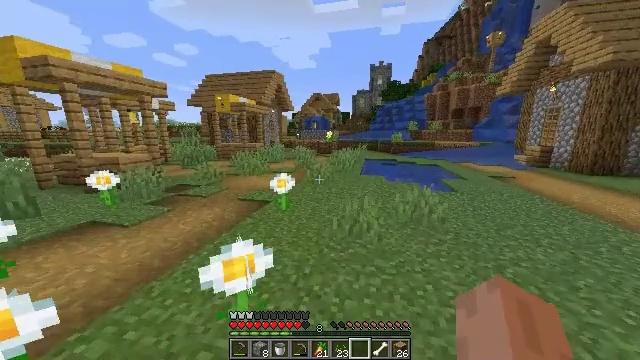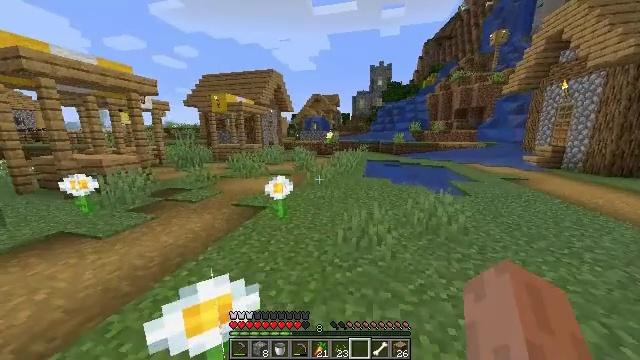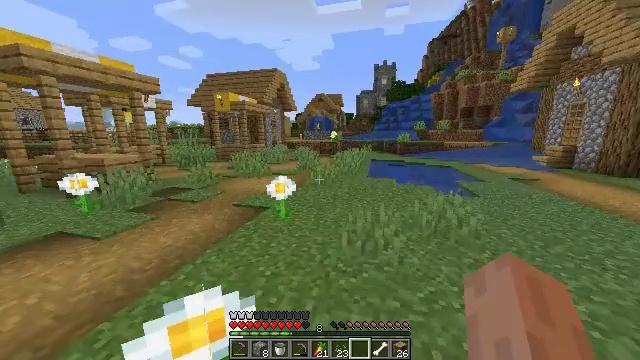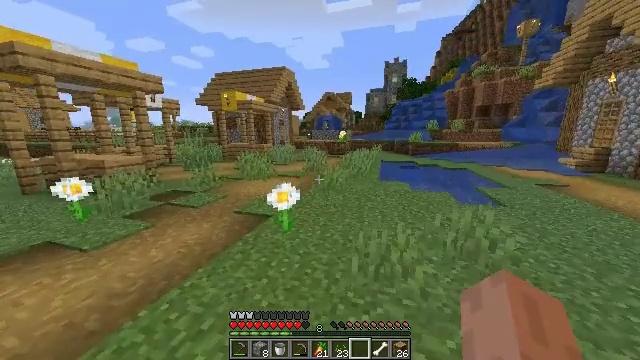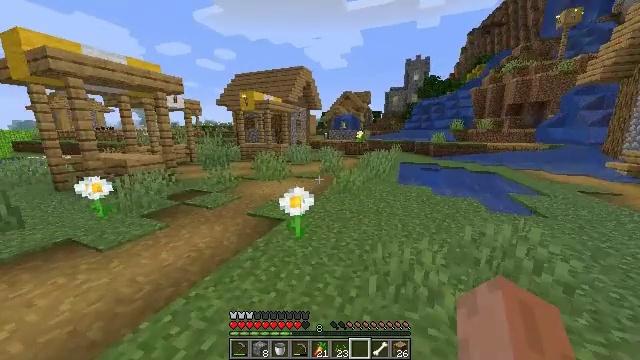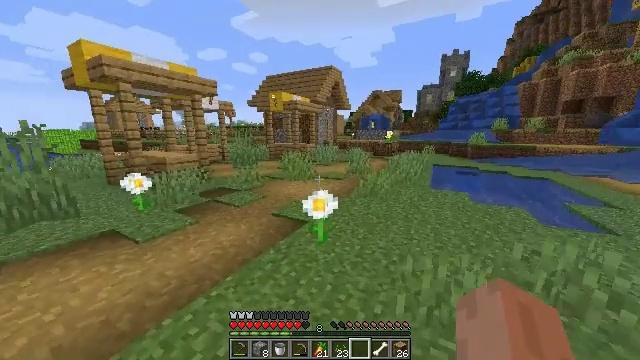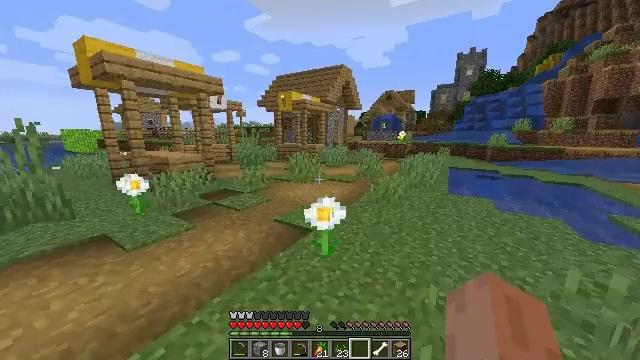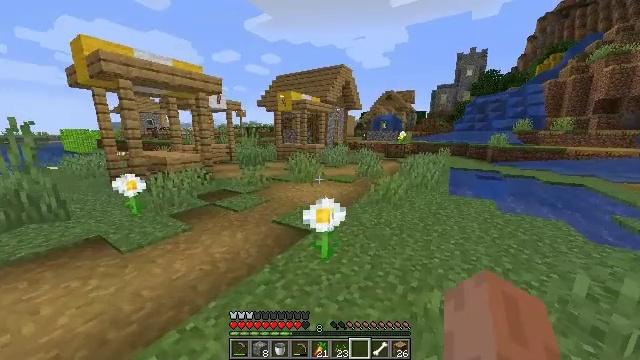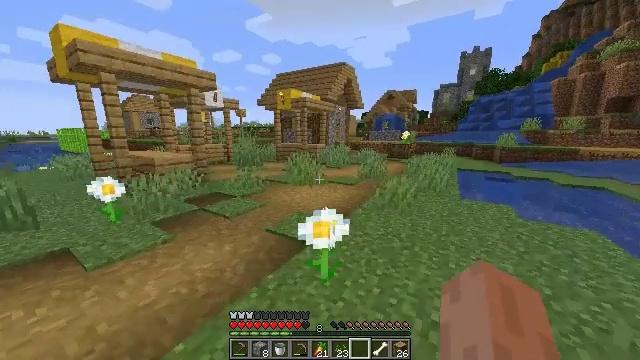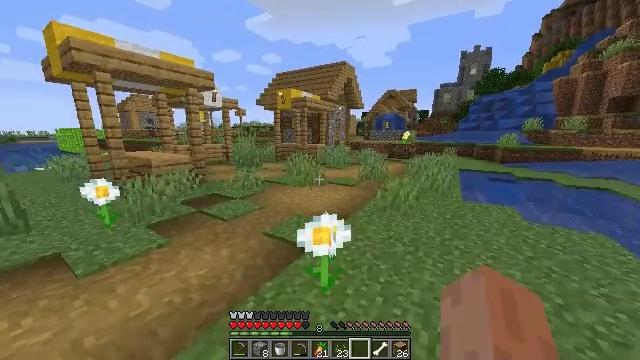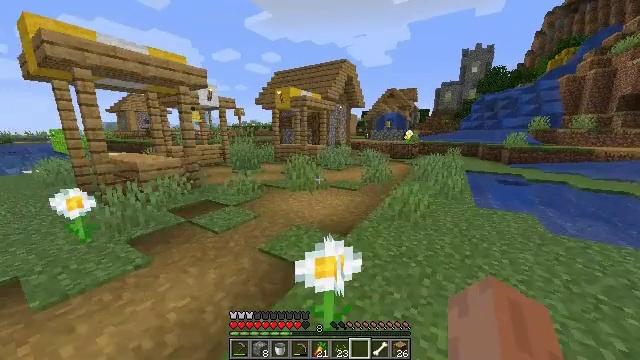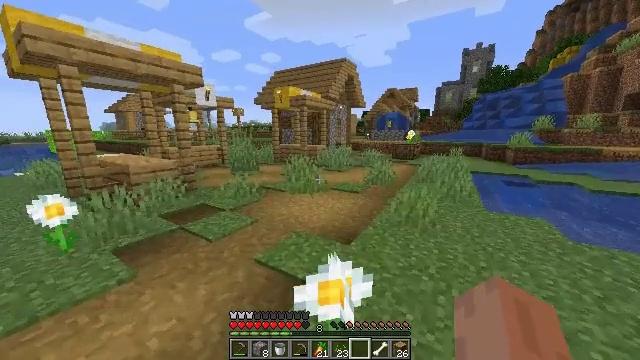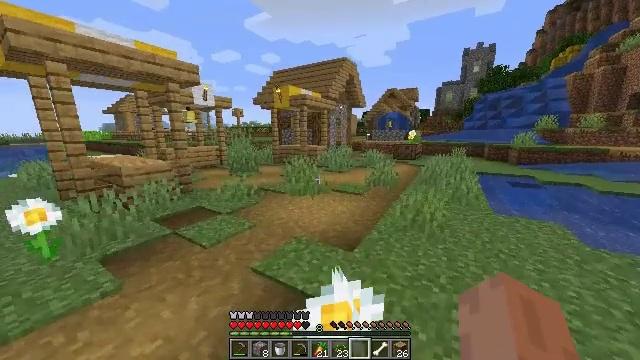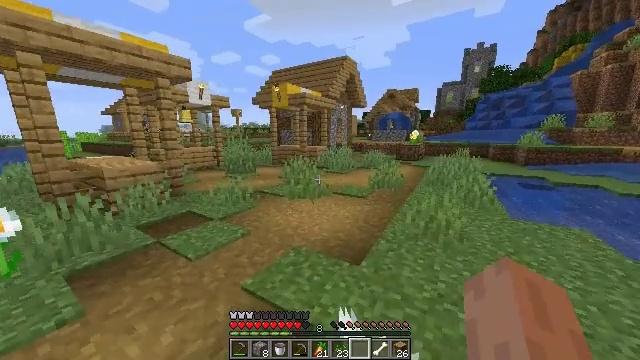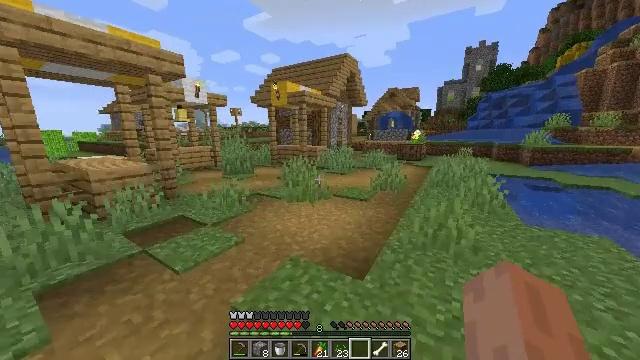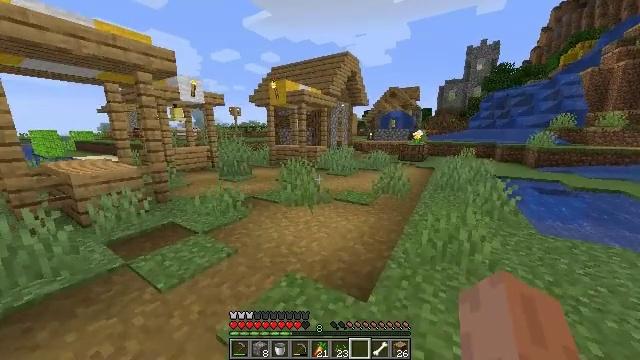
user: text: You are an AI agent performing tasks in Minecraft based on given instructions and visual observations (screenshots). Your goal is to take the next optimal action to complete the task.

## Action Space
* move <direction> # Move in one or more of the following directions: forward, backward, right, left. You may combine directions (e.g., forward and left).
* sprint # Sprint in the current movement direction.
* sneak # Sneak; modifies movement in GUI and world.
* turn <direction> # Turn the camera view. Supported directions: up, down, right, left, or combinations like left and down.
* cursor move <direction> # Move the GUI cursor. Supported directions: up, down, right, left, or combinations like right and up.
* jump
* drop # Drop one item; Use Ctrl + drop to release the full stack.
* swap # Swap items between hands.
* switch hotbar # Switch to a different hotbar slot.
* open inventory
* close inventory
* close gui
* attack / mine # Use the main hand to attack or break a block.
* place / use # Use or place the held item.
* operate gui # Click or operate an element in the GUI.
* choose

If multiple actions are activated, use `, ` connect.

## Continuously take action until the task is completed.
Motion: motion action
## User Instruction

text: Destroy the bookshelf.
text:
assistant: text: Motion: move forward, sprint
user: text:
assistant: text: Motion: move forward, sprint
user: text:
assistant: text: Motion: move forward, sprint, turn left
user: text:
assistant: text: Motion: move forward, sprint, turn left
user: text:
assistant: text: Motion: move forward, sprint, turn left
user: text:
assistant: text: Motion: move forward, sprint, turn left
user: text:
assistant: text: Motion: move forward, sprint
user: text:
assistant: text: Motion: move forward, sprint
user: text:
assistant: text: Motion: move forward, sprint
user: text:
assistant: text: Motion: move forward, sprint
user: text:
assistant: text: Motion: move forward, sprint
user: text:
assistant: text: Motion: move forward, sprint
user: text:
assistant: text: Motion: move forward, sprint
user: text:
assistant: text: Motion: move forward, sprint
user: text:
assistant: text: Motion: move forward, sprint
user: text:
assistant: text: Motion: move forward, sprint
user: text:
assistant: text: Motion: move forward, sprint
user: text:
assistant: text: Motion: move forward, sprint
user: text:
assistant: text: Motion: move forward, sprint, turn right
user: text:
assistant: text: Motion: move forward, sprint, turn right
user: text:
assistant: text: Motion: move forward, sprint
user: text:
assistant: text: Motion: move forward, sprint
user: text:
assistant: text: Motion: move forward, sprint
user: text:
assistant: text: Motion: move forward, sprint
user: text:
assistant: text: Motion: move forward, sprint
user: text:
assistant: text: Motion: move forward, sprint
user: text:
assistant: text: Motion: move forward, sprint
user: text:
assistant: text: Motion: move forward, sprint
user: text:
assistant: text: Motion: move forward, sprint
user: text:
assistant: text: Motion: move forward, sprint, jump